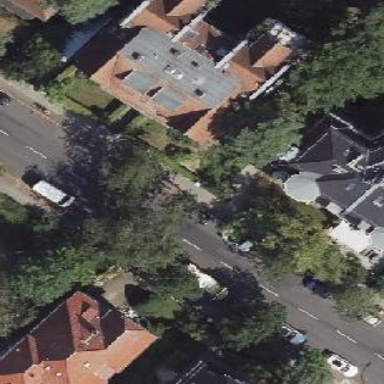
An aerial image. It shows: Image showing building with apartments.